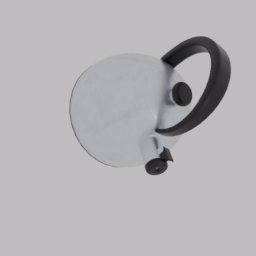
Label: appliances